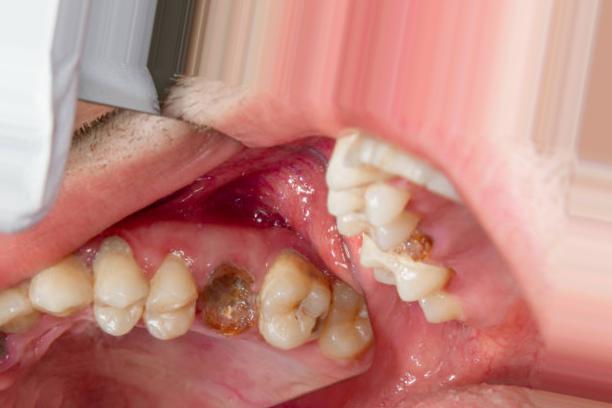
Condition: Caries